Field crop: maize
Growth stage: 2
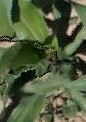
Species: maize